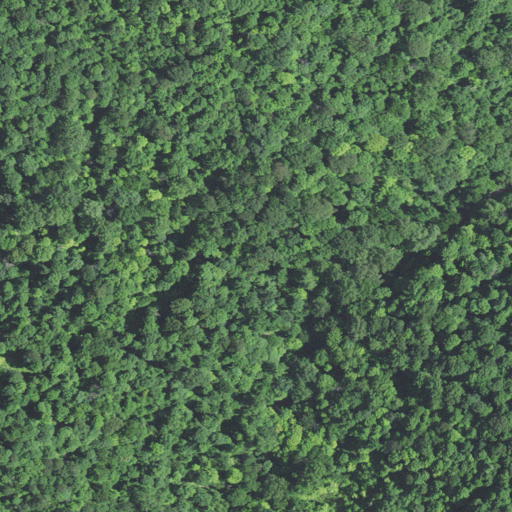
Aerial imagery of valley in West Virginia named Dark Hollow containing only deciduous forest